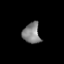
Tissue: lung
Cell type: Epithelial cells
Senescence score: 0.1687
Nuclear area (px): 353
Mean DAPI intensity: 130.119